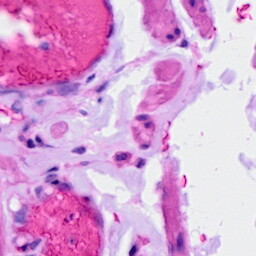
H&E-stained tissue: Ovarian